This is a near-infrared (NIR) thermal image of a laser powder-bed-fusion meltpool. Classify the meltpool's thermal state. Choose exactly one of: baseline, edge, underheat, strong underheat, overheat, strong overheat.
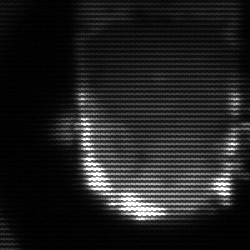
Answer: baseline